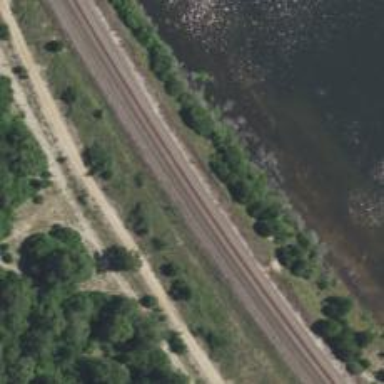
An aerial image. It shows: Railway track.